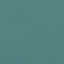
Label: SeaLake